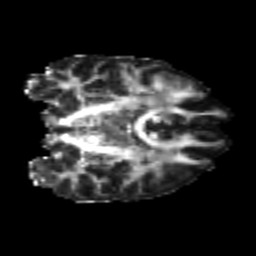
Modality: FA
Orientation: coronal
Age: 21
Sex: female
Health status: healthy
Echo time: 0.074 s